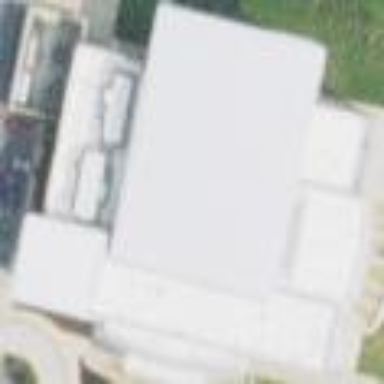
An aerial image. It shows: College building.